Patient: sex M, age 57
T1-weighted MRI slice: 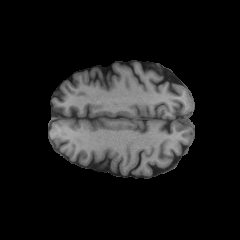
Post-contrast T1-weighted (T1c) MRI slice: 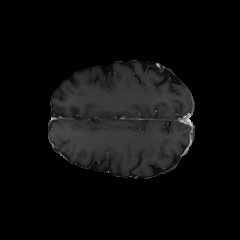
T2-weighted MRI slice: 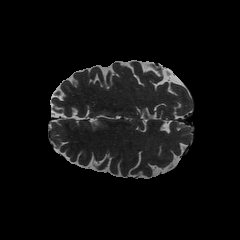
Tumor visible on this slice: yes
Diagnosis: Oligodendroglioma, IDH-mutant, 1p/19q-codeleted
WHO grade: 2